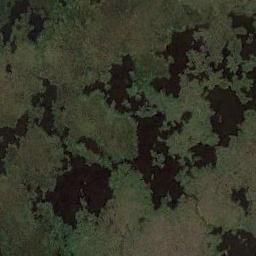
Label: wetland